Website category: book
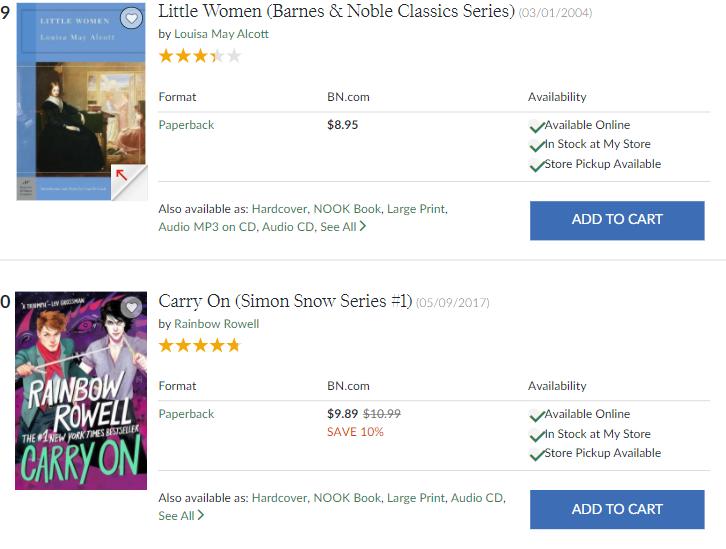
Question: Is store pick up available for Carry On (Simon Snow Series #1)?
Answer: yes

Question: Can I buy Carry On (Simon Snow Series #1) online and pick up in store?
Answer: yes